Question: At work, we use Perforce for version control. There are problems with this: 1) with this centralized model, we can't check in changes until they are ready for regression. This means that we have no revision control during the development process. 2) We don't back up our client view of the depot, so our work is unsafe until we can check it in. 3) We have problems sharing our code with each unless we beg to have an integration branch set up. I am trying to set up an optional git workflow for developers who want to use git to beat these problems.
The plan is to use git-p4 to interface with the perforce server and create a private git repo. This takes care of 1). I plan to use the integration-manager workflow depicted in Git Pro (<URL>.

Finally, I want a place where developers can push their changes so that they will pulled into nightly backups / offsite backups. The reason we don't backup our client views now is because doing nightly archival backups of everyone's client view is space inefficient. We have a lot of developers, and they produce a lot of code. We can't be redundantly backing up everyone's client view. We only want to preserve the only.
My thinking was to have one bare git repo, call it 'omni-backup', that everyone can push all of their branches to (and feel free to suggest alternatives). This would utilize git's space efficient sha-1 hashing and ensure that only unique versions of each file are backed up. The trick is that all the backup repositories have to be part of the same repo to get the space efficiency.
The problem is when two people with completely different branches chose the same name for their branch. E.G. Bob has a 'feature' branch and Jane has a 'feature' branch, but they're for different features. If Bob pushes to omni-backup, Jane won't be able to, as it wouldn't be a fastforward merge.
Now what I would ideally want to have happen is that when Bob pushes his feature branch, the branch will be renamed to 'bob-feature' on the 'omni-backup' remote. And when he pulls feature from 'omni-backup', he gets back 'bob-feature'.
This doesn't seem terribly easy to accomplish in git. It looks like I can use push hooks documented in <URL> post-receive hook to rewrite the name of the ref immediately after it written, and then could be done to reverse the process on the way back, but it feels fragile. Anyone have a better idea?
---
edit: for VonC (Because code sucks in comments)
Your way sounds promising, VonC, but I don't see how the fact that it's a fetch will beat the namespacing problems. Are you suggesting a cronjob that knows how to rename the branch?
like (really dirty):
'''
foreach my $user (@users) {
my @branches = split(/s/,cat '$LDAPSERVER/$USER/$REPO/.git/refs/heads');
foreach my $branch (@branches) {
system "git fetch $LDAPSERVER/$USER/$REPO/$BRANCH:+$USER$BRANCH"
}
}
'''
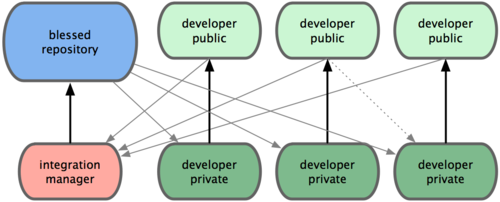
Answer: Why would you need for developer to push to 'omni-backup' repo?
For backup purposes, I would rather register the different developer's repository as remote, and do a 'git fetch' every night (from the 'omni-backup' server) on all the remote repos.
That way, no branch name collusion possible. And a more automated process (the developer doesn't have to explicitly push anything on a repo he/she doesn't directly work with, but would only consider for backup)
Then I would produce a nice little <URL> out of 'omni-backup' and store it away.